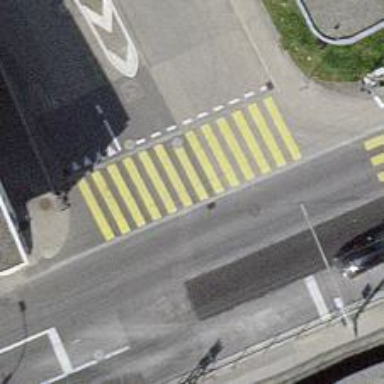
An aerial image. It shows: Crossing with traffic signals.